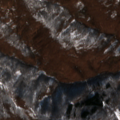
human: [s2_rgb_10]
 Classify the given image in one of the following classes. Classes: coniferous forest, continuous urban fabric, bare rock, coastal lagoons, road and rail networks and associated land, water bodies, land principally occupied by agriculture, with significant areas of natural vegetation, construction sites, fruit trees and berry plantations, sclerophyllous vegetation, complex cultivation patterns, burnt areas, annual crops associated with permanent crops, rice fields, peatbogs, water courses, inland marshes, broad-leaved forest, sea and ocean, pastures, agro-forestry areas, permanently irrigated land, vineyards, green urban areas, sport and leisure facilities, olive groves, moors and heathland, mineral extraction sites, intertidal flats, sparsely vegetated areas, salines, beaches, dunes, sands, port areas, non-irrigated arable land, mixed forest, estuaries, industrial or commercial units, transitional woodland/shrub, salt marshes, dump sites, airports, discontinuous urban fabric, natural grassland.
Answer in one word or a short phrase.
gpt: broad-leaved forest